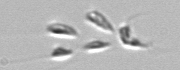
Label: Dinobryon